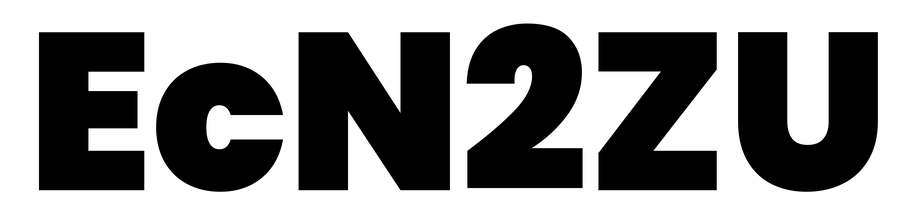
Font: Poppins-Black